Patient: sex M, age 57
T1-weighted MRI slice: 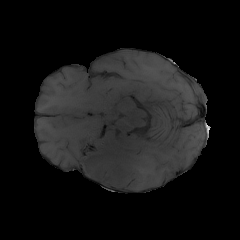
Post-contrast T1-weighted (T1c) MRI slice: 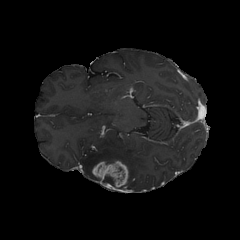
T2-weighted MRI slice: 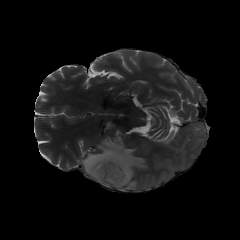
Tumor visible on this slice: yes
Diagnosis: Glioblastoma, IDH-wildtype
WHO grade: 4